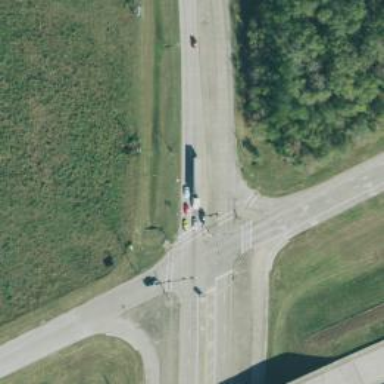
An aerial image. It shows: Uncontrolled road crossing.